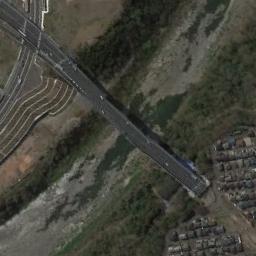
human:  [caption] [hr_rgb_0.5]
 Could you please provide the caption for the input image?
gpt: The banks of the river are densely forested and the water is blue .

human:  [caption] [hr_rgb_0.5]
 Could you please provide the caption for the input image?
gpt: A bridge connects the land on both sides of the turquoise water, And many cars stop on the river bank .

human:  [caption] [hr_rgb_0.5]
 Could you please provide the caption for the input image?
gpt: There is a bridge over the water and land between a road and many buildings .

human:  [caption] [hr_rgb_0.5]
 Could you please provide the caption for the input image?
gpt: A bridge built on a river and a village on one side of the river .

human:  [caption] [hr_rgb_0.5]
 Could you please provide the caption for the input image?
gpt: Many trees are under the bridge .